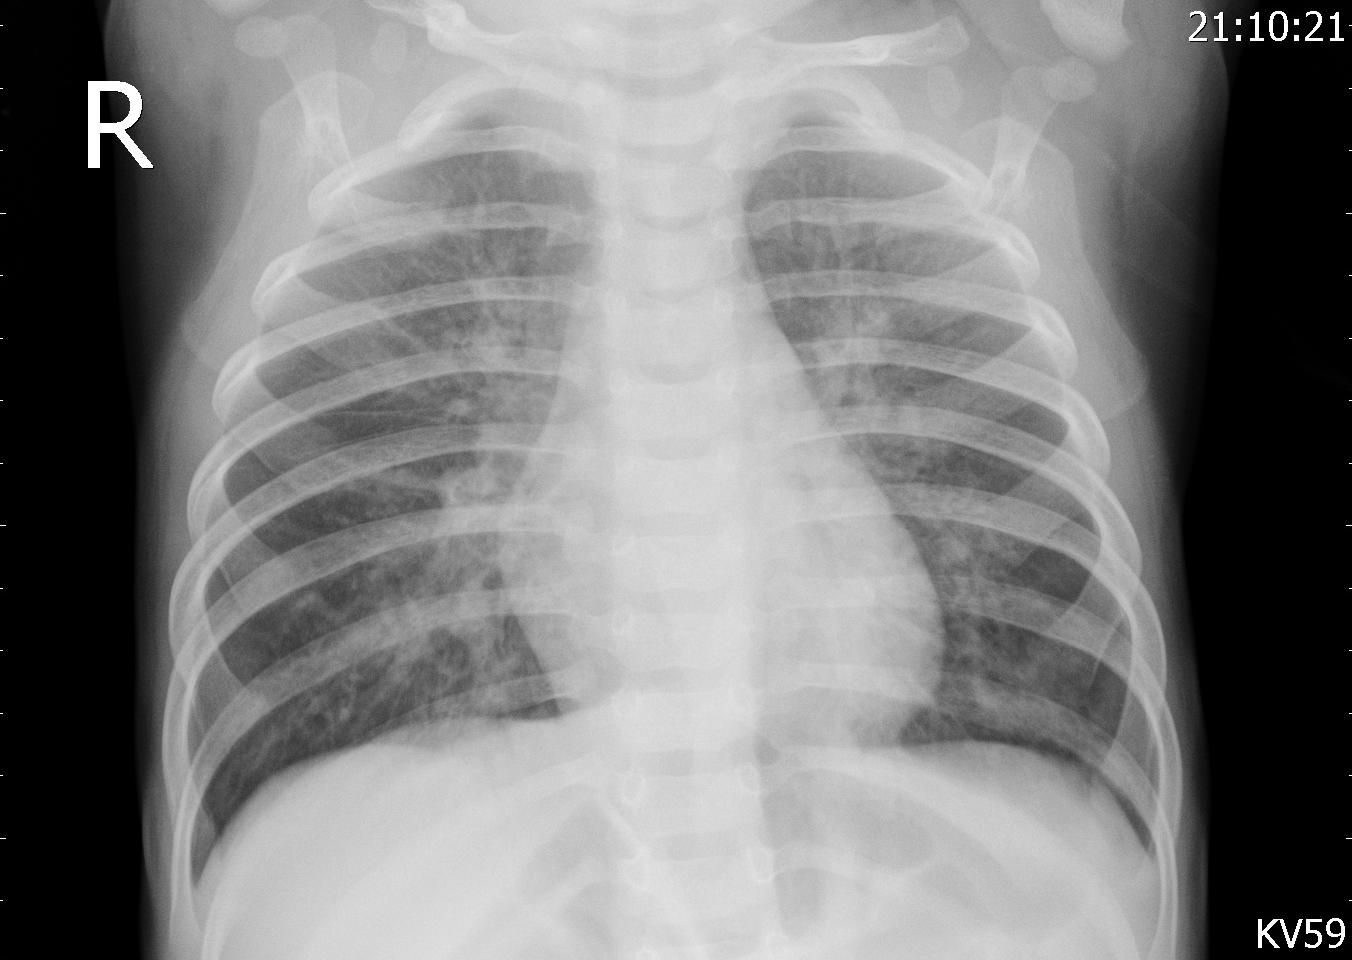
Diagnosis: PNEUMONIA